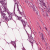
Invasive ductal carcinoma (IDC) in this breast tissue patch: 1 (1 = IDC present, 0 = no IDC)